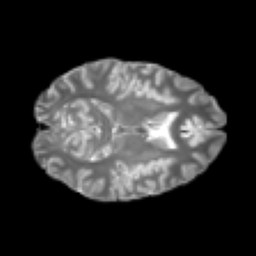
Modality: T2w
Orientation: axial
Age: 24
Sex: male
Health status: healthy
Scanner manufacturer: philips
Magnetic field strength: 3 T
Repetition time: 10.623 s
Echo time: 0.07044 s